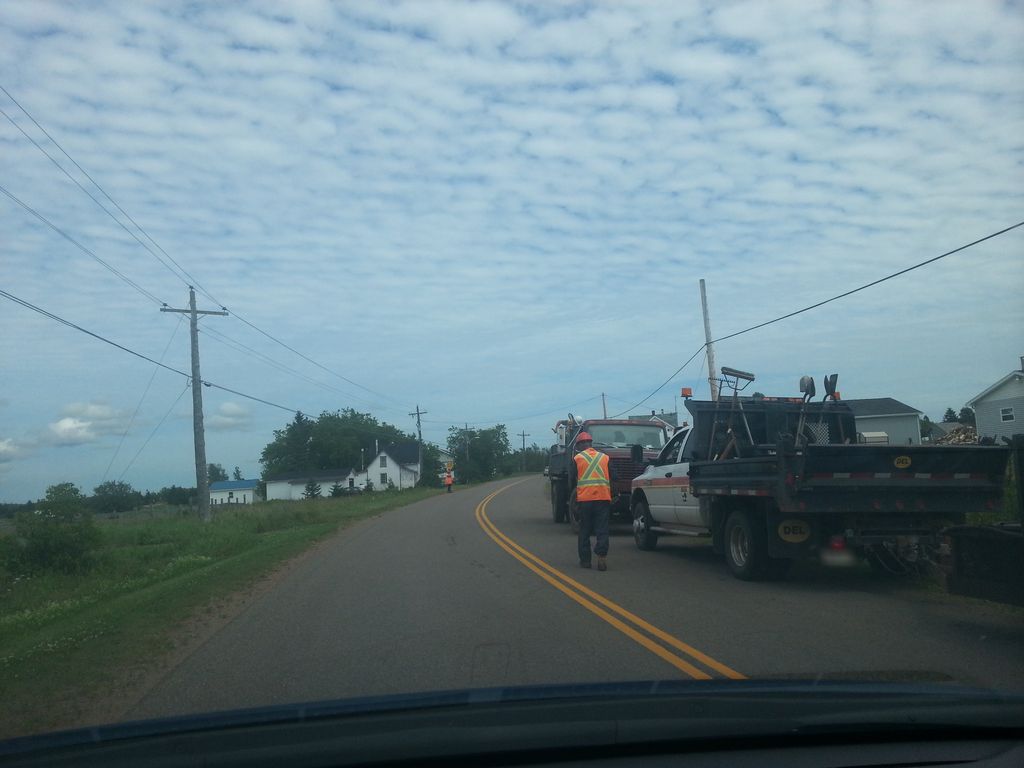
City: charlottetown